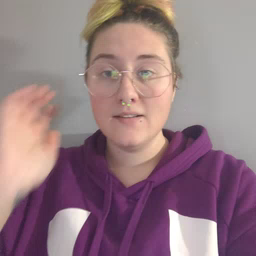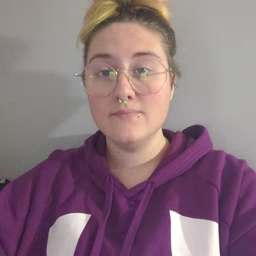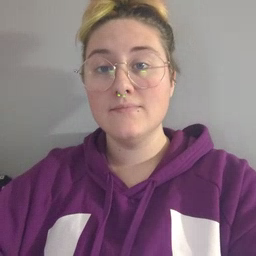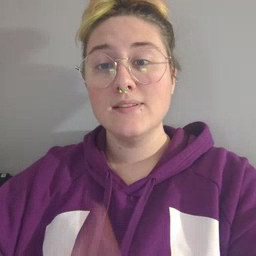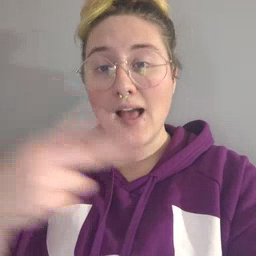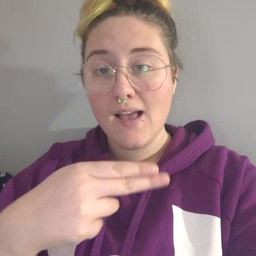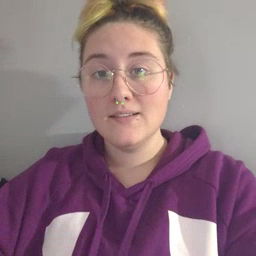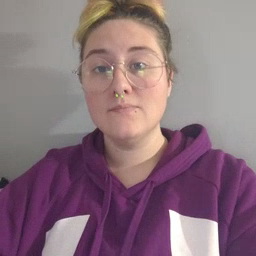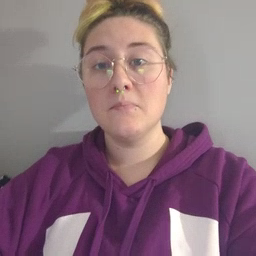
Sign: cut